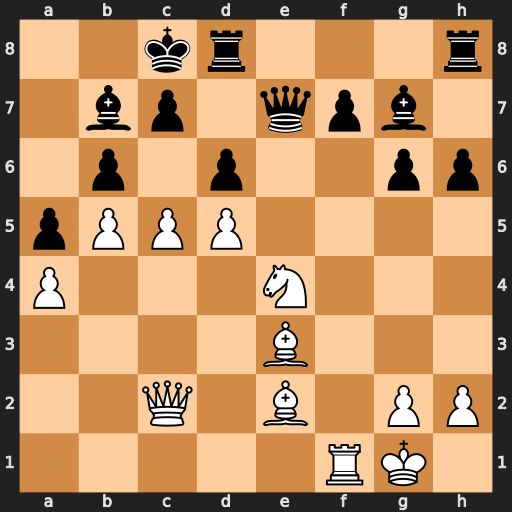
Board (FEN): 2kr3r/1bp1qpb1/1p1p2pp/pPPP4/P3N3/4B3/2Q1B1PP/5RK1
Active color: w
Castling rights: -
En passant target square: -
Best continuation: cxd6 Rxd6 Rxf7